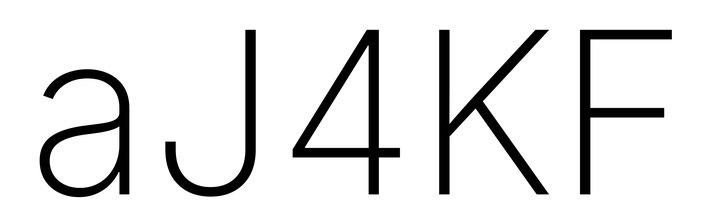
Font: Inter_ExtraLight